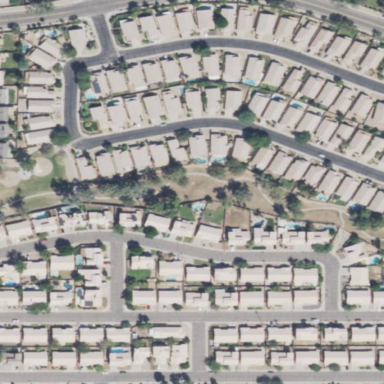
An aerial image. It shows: Residential area composed of single-family homes.